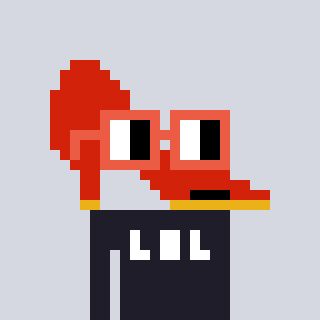
a pixel art character with square orange glasses, a highheel-shaped head and a grayscale-colored body on a cool background